Question: I am trying to read in a CSV file in Excel which contains decimals with several decimal places.
My procedure:
1. Click Data upper Tab
2. Click From Text/CSV
3. Choose my file that I want to read in
4. Click Load
If I open the csv with a text editor, the file looks as follows:
'''
Label pre-annotated,Label self-annotated,Begin pre-annotated,End pre-annotated,Begin self-annotated,End self-annotated,Difference Begin,Difference End
P,P,0,3.36998958333333,0,3.36998958333333,0,0.0
P,P,5.50998958333333,5.85998958333333,5.50998958333333,5.85998958333333,0.0,0.0
P,P,6.37998958333333,6.67998958333333,6.37998958333333,6.67998958333333,0.0,0.0
P,P,6.80998958333333,7.80998958333333,6.80998958333333,7.80998958333333,0.0,0.0
P,COND1,10.3299895833333,10.36996875,10.3299895833333,10.517009268921914,0.0,0.14704051892191394
'''
where the decimal places start with a dot.
However, after loading it into Excel the dots are not recognized and the table looks as follows:

I tried changing the Excel decimal separator to dot and comma, but it did not help. Even when changing decimal separator to dot in Windows, it does not work.
Any help would be appreciated.
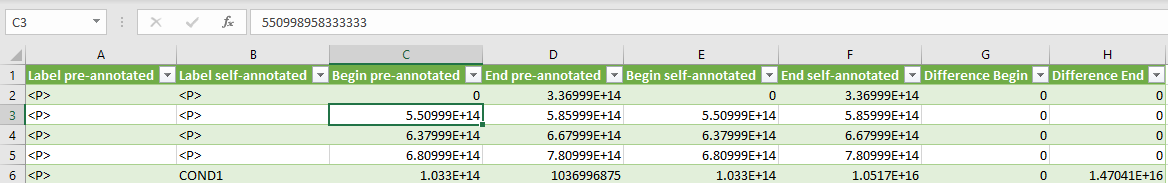
Answer: As comments have pointed out, this seems to be a regional issue with separators. Changing the separators in the Windows system or in Excel did not help with this problem.
The workaround that I found